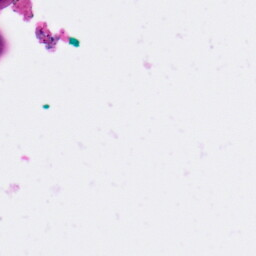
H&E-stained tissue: Pancreatic